Field crop: maize
Growth stage: 1
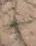
Species: salsola